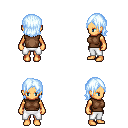
a pixel art fantasy rpg character, female body template, human, tanned skin, brown sleeveless shirt, white pants, white cyan long bangs hairstyle, four views (front, back, left, right), 2x2 character sprite sheet, small pixel art, hard edges, no anti-aliasing